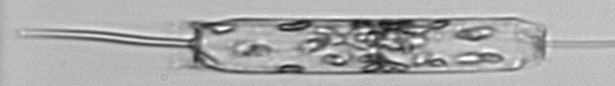
Label: Ditylum_brightwellii